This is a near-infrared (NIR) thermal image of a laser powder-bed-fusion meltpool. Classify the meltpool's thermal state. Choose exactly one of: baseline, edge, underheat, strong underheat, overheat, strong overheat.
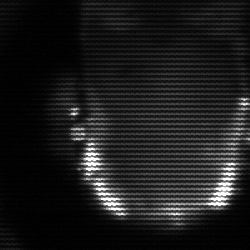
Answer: baseline